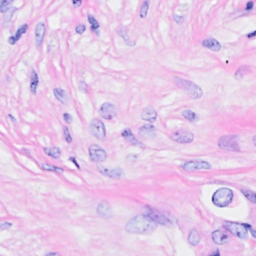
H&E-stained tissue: Breast